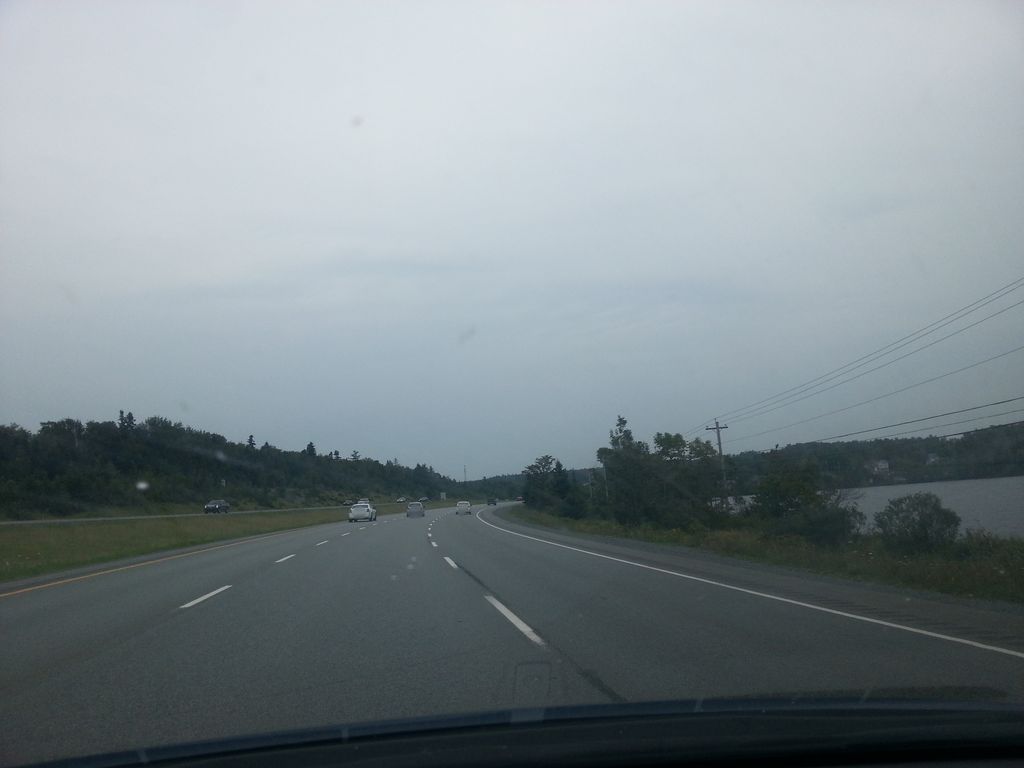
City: halifax